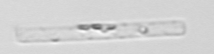
Label: Leptocylindrus